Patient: sex M, age 60
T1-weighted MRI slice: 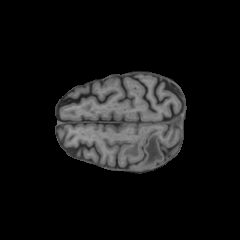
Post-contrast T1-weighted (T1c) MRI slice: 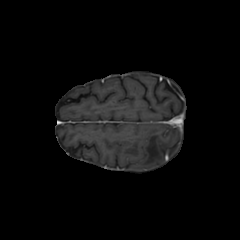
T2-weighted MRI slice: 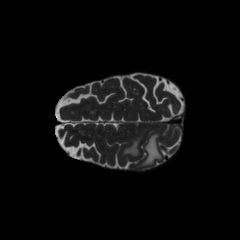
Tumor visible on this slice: yes
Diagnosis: Glioblastoma, IDH-wildtype
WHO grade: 4